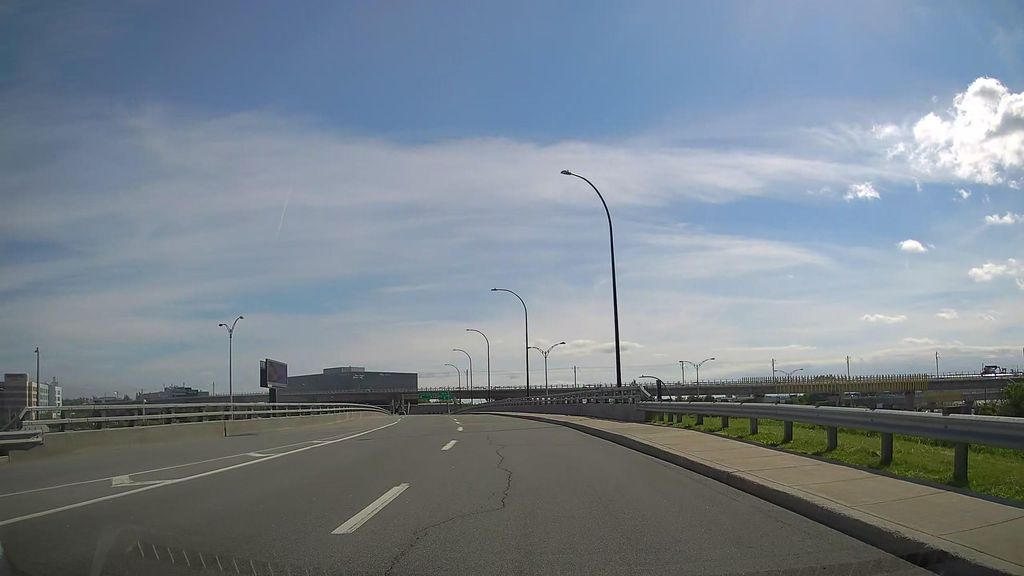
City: montreal